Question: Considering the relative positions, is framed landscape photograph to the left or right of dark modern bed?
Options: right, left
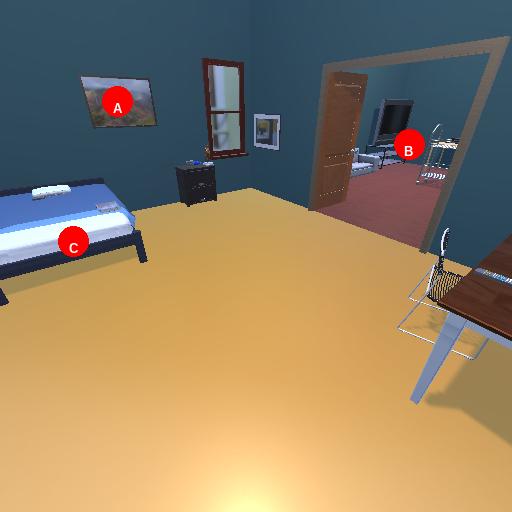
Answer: right